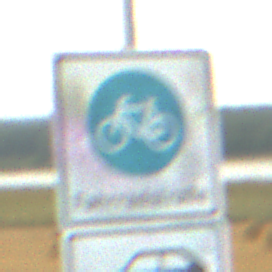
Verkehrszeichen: BeginnFahrradstrasse
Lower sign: MehrspurigeFahrzeugeFrei1
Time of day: SunriseSunset
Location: Outdoor (RoadRail)
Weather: PartlyCloudy
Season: NotSpecified
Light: Natural